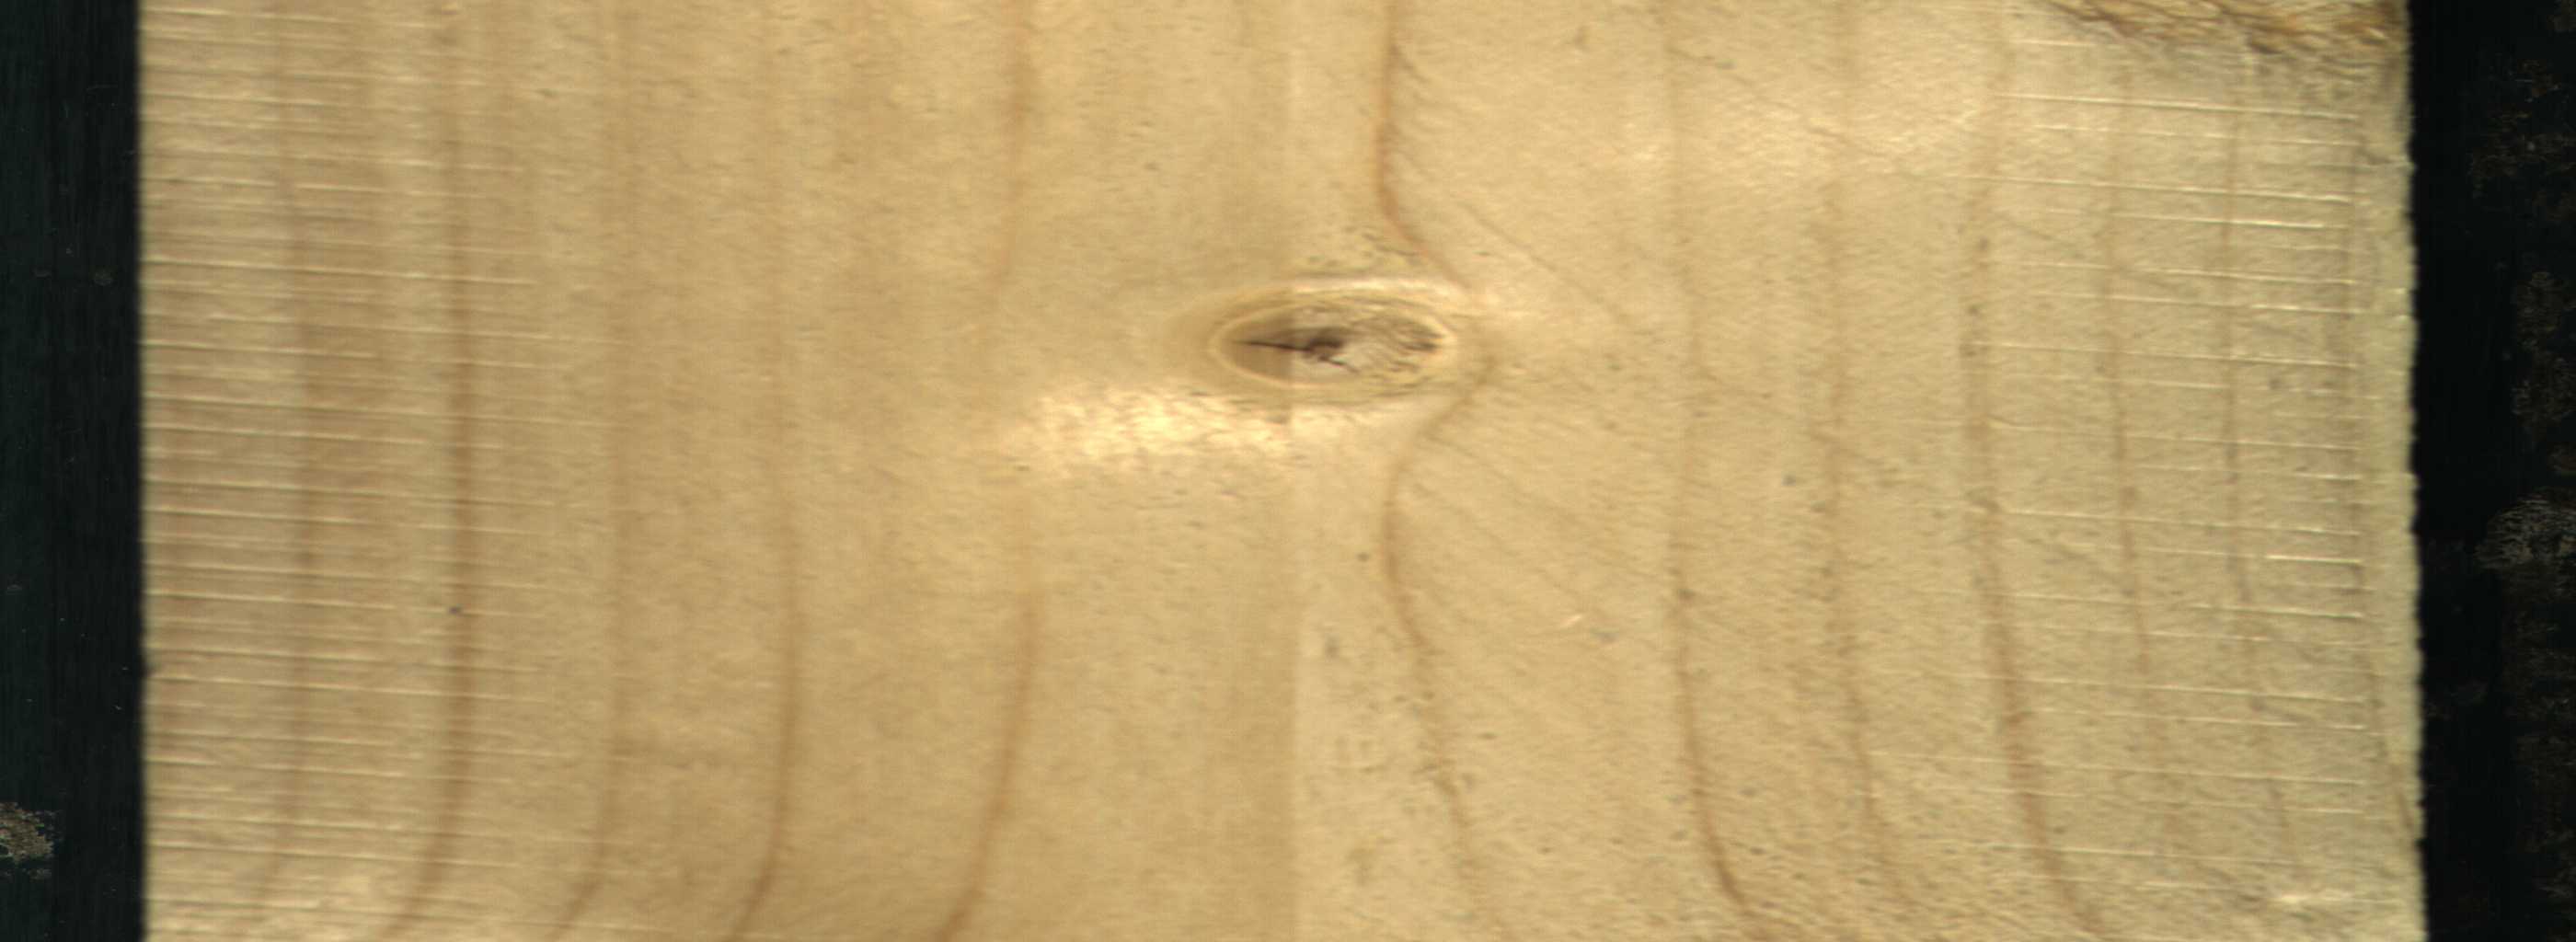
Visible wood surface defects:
knot_with_crack